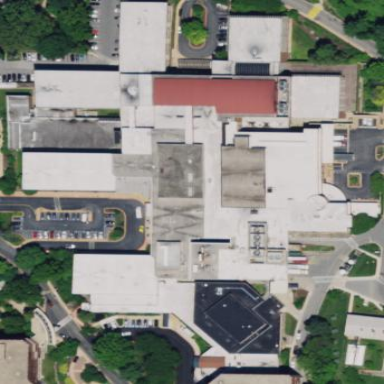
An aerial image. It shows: Hospital building.